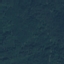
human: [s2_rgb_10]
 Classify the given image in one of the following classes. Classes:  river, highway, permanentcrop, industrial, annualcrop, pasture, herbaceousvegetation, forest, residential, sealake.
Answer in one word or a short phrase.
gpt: Forest